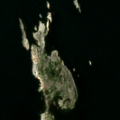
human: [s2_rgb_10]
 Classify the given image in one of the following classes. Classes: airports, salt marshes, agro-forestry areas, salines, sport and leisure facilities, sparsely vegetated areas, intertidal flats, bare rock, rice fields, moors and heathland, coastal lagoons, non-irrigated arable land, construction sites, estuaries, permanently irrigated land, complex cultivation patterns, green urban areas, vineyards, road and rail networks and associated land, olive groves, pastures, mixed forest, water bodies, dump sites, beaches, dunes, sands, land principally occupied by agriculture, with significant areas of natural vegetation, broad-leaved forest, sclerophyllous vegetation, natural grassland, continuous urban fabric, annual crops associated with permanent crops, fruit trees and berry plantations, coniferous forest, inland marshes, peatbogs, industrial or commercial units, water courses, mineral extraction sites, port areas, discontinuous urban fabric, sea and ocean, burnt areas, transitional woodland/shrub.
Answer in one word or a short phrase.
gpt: sea and ocean